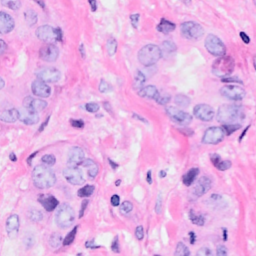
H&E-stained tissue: Breast